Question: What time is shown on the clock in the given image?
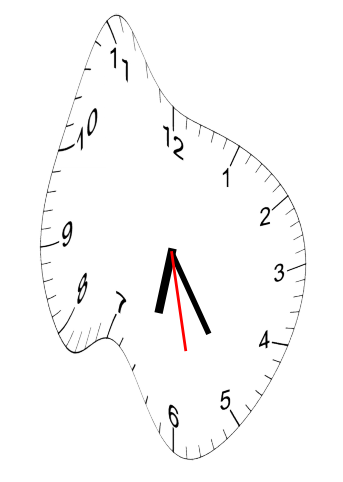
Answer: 06:24:28